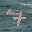
Label: 7